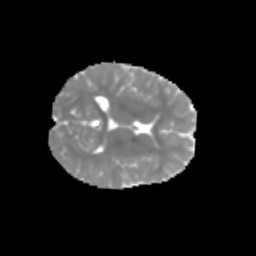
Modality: MD
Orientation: axial
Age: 7
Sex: male
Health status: healthy